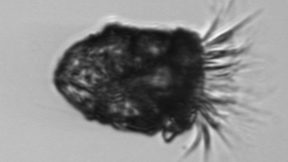
Label: Stenosemella_pacifica